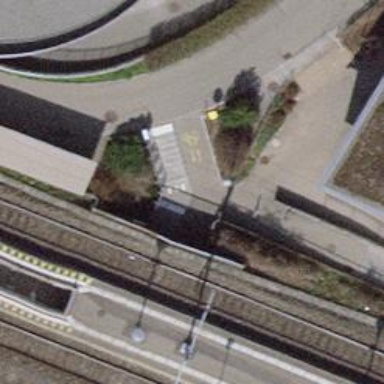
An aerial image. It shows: Cycle barrier.